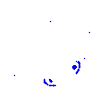
Particle: electron